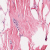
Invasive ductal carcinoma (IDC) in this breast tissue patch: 0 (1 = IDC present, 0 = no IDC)